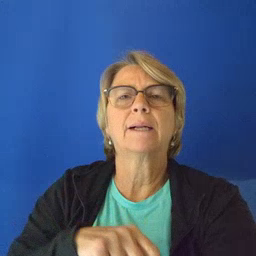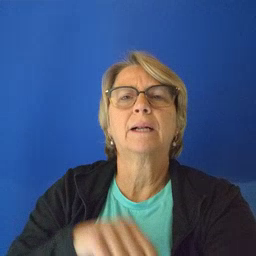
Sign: pen